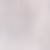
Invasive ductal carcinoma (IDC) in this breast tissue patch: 0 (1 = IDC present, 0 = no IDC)